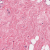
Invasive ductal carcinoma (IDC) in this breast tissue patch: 0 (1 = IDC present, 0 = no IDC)